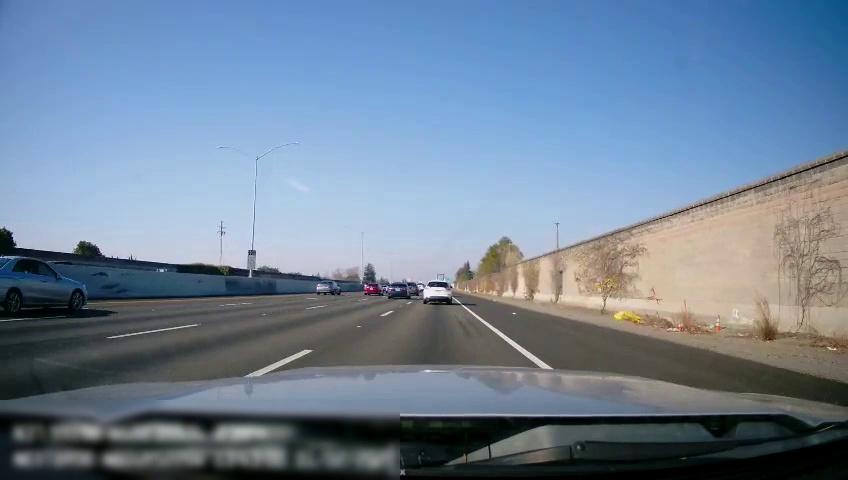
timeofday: Day
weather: Sunny
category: Drivable Space
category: Vehicles | SUV
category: Vehicles | Car
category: Vehicles | Car
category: Vehicles | SUV
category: Vehicles | Car
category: Vehicles | Car
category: Lanes | Current Lane
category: Lanes | Current Lane
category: Lanes | Alternate Lane
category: Lanes | Alternate Lane
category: Lanes | Alternate Lane
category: Traffic | Signs